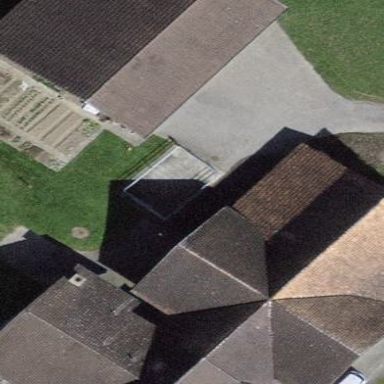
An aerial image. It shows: Farmyard area.